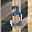
Label: 3